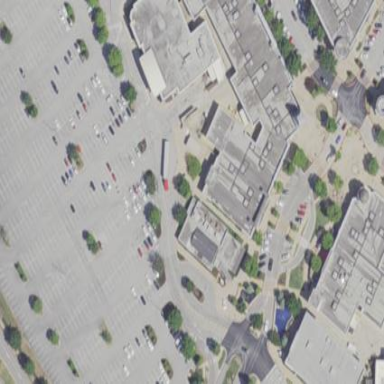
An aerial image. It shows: Mall building.